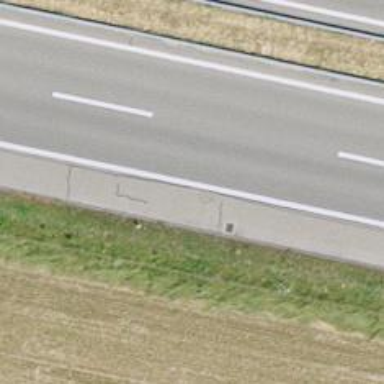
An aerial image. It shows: Motorway.